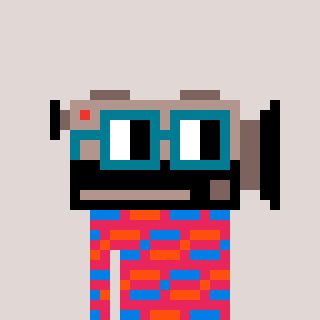
a pixel art character with square dark green glasses, a camcorder-shaped head and a redpinkish-colored body on a warm background